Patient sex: M
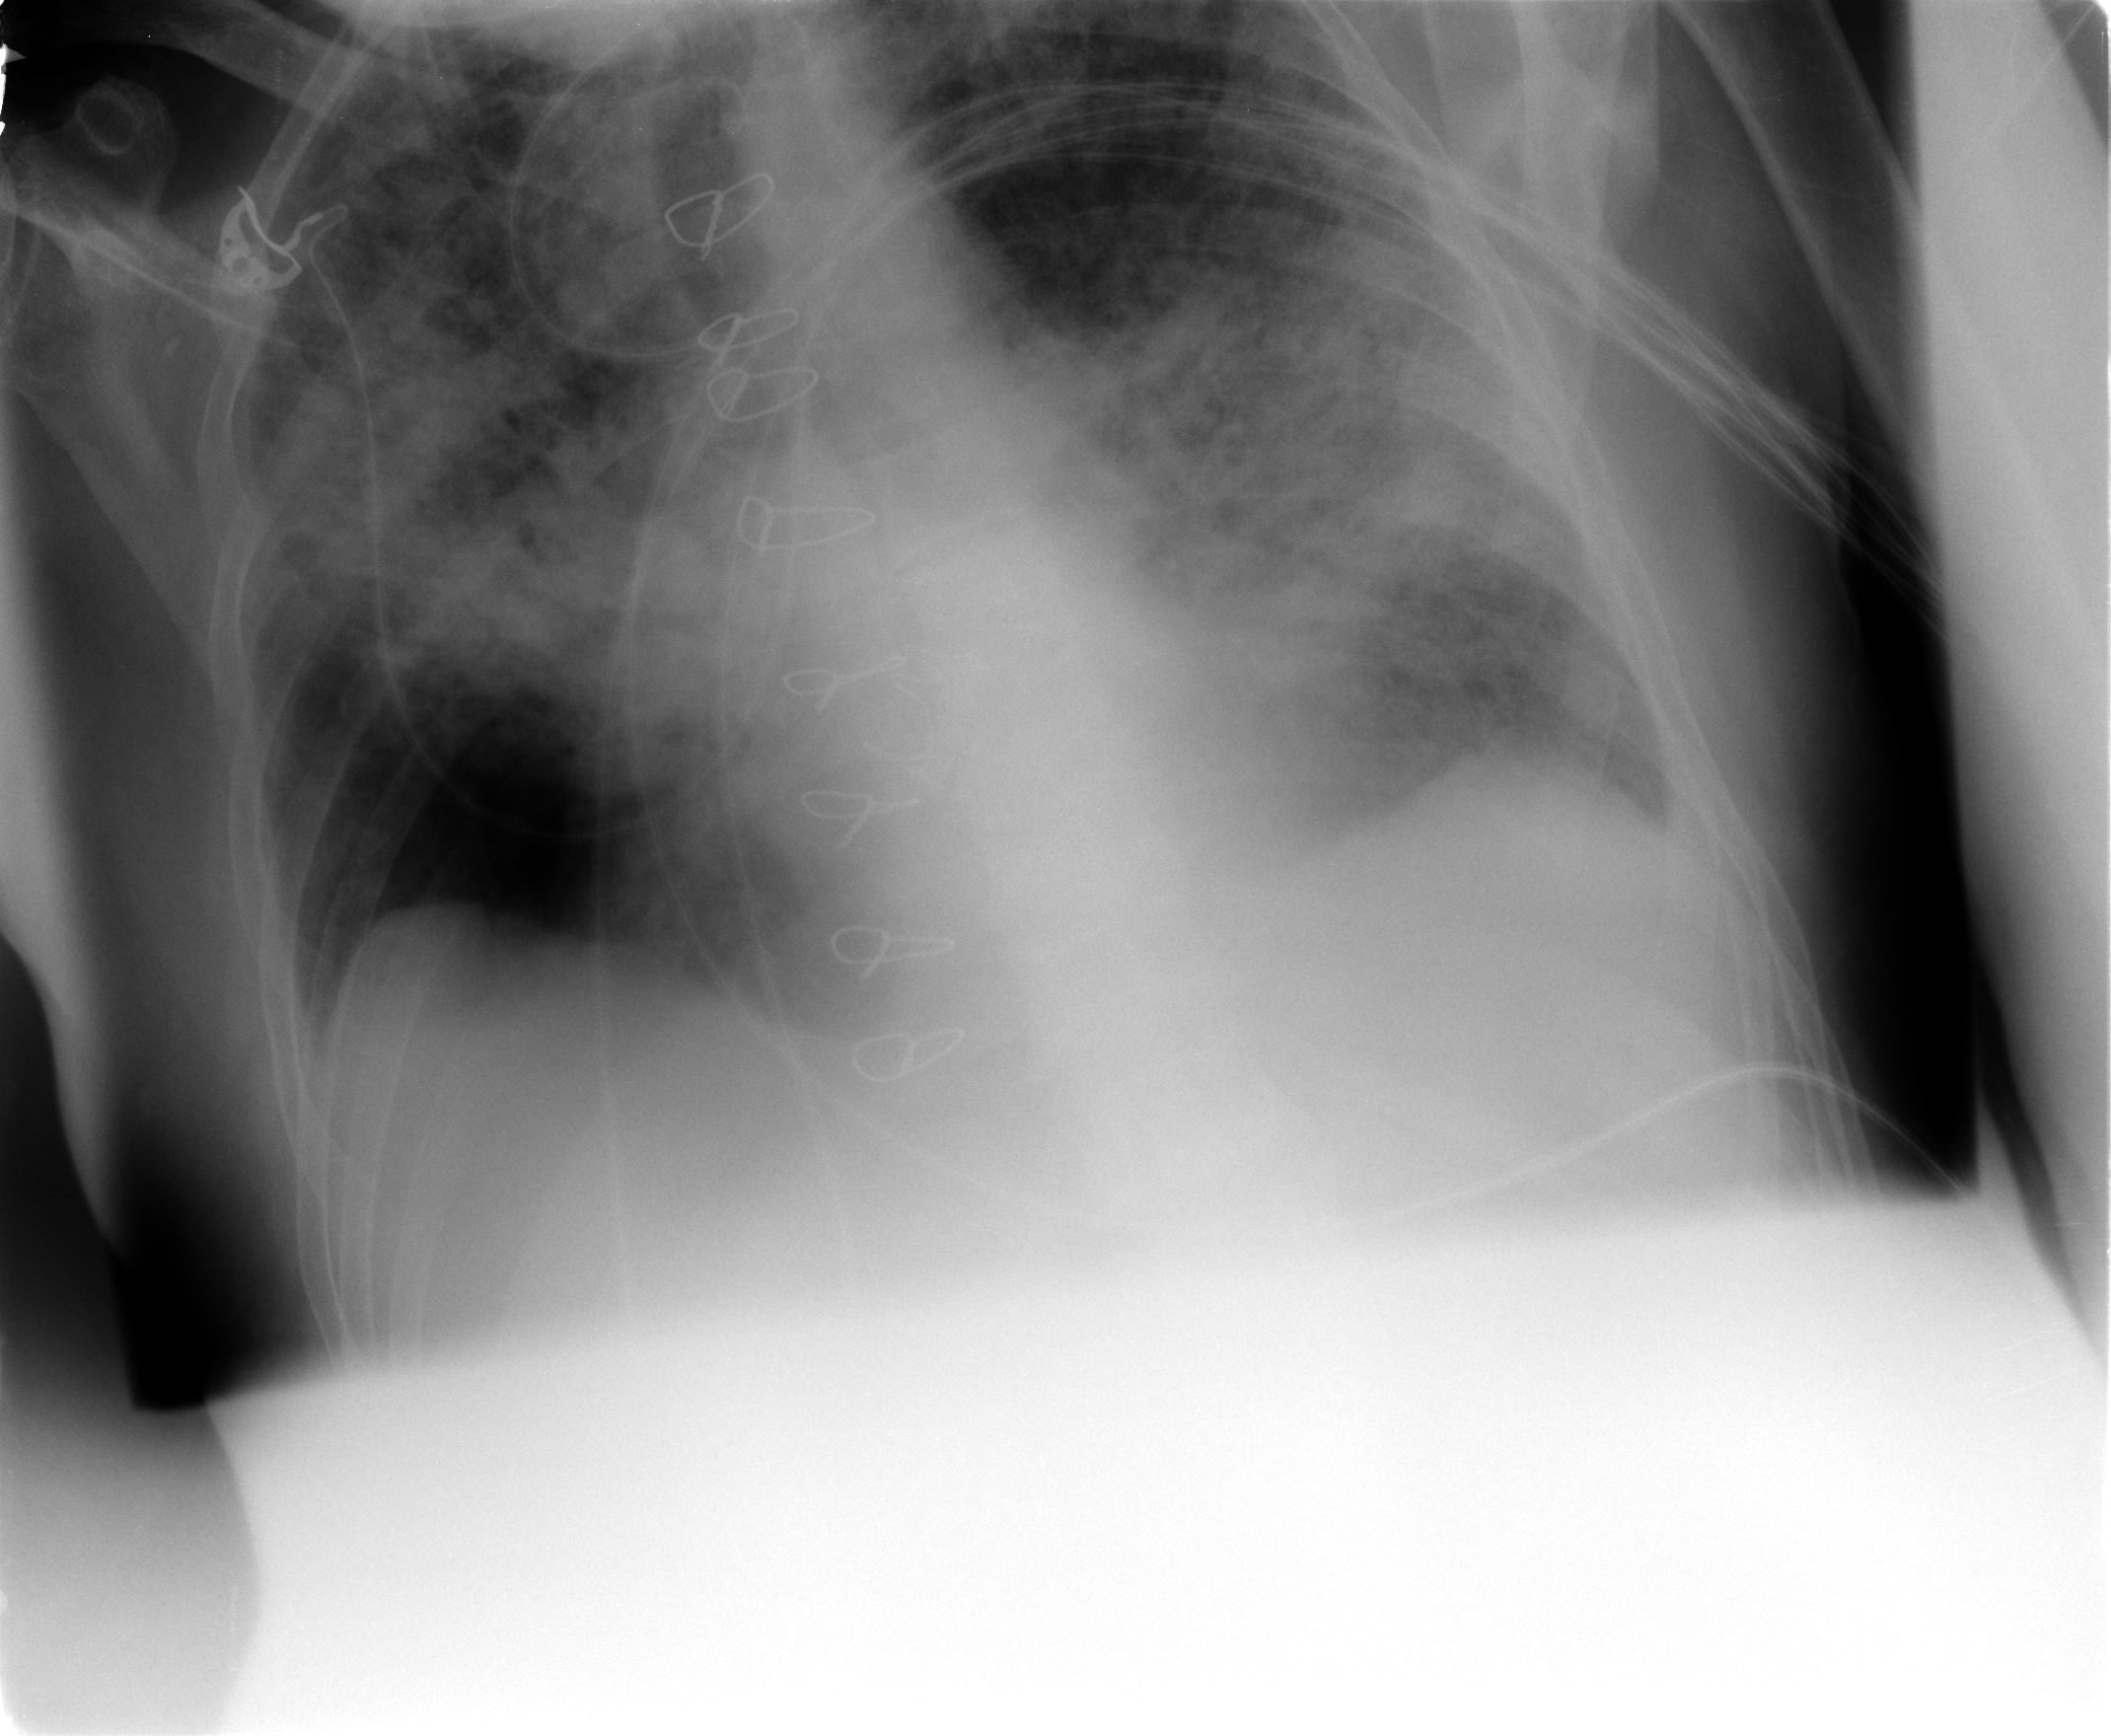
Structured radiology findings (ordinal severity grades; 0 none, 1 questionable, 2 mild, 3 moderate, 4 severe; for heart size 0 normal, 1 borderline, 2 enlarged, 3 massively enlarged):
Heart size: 1
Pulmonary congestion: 2
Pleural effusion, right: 0
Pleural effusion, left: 0
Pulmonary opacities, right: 4
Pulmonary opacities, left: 3
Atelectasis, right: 2
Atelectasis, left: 1